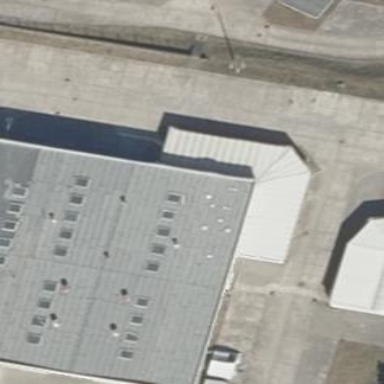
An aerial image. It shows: Part of building.